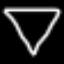
Label: diamond